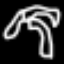
Label: palm tree